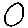
Label: circle